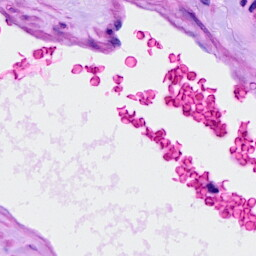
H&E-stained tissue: Ovarian